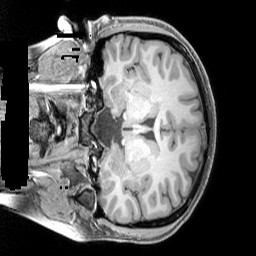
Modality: T1w
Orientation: coronal